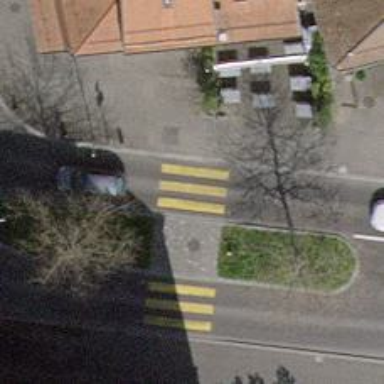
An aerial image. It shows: Marked crossing with pedestrian island.